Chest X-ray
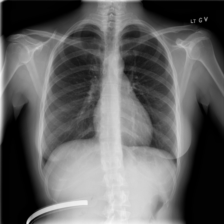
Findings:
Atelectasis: negative
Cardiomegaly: negative
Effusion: negative
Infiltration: negative
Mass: negative
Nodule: negative
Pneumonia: negative
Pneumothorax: negative
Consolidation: negative
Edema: negative
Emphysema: negative
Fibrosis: negative
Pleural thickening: negative
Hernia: negative